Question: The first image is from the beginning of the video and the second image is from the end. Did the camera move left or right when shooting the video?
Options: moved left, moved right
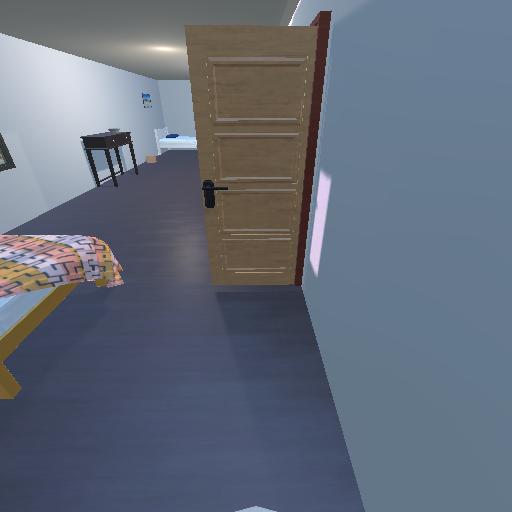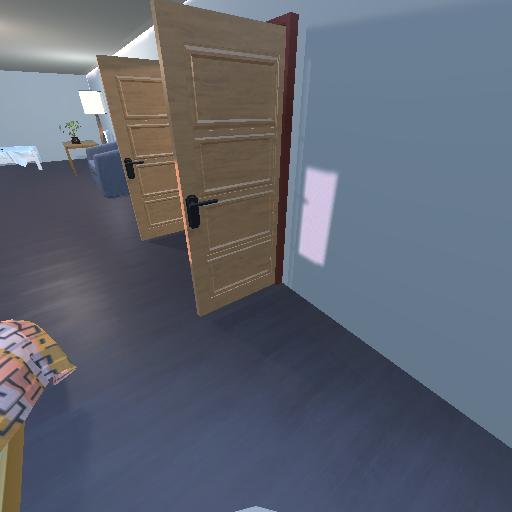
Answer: moved left